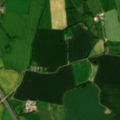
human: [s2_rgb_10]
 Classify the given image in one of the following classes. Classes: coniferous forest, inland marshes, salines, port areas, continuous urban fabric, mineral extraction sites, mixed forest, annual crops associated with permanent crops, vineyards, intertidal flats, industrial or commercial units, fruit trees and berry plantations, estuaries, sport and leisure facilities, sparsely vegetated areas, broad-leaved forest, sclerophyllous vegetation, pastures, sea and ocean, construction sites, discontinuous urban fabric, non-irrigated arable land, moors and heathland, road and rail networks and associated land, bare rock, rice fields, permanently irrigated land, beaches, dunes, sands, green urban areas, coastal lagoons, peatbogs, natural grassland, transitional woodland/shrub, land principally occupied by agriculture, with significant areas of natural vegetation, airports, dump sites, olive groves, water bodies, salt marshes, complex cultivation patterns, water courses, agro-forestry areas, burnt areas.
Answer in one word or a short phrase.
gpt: road and rail networks and associated land, non-irrigated arable land, pastures